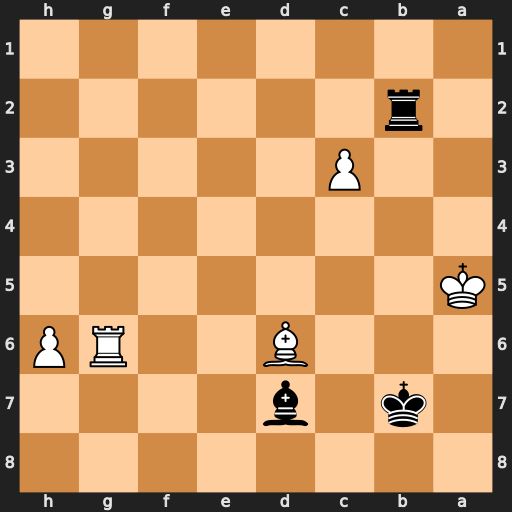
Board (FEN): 8/1k1b4/3B2RP/K7/8/2P5/1r6/8
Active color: b
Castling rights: -
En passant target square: -
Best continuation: Rb5+ Ka4 Rg5+ Kb4 Rxg6